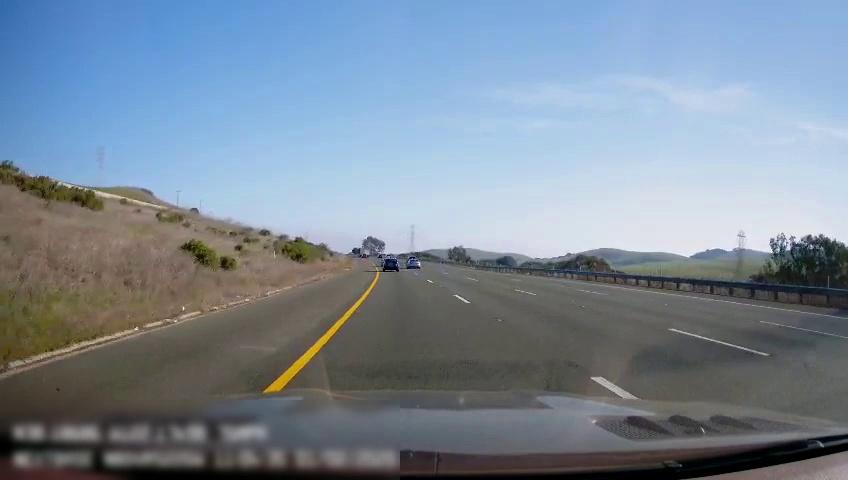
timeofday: Day
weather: Sunny
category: Drivable Space
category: Vehicles | Other LV
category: Vehicles | Car
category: Vehicles | Car
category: Vehicles | SUV
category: Vehicles | Car
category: Lanes | Current Lane
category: Lanes | Current Lane
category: Lanes | Alternate Lane
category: Lanes | Alternate Lane
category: Lanes | Alternate Lane